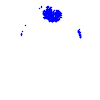
Particle: electron